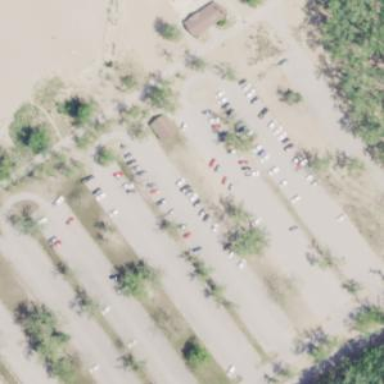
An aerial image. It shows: Parking area with asphalt surface.